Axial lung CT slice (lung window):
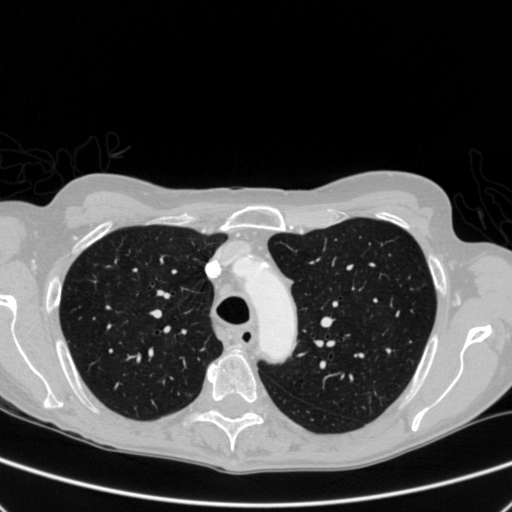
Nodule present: no